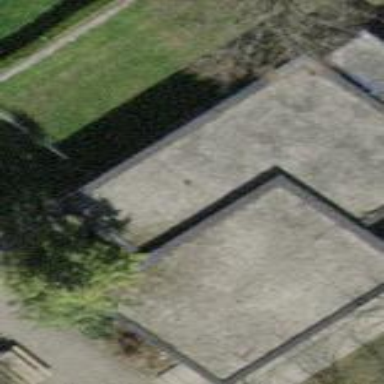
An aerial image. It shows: Kindergarten building.